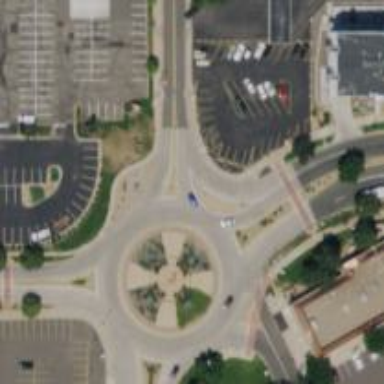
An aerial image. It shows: Tertiary road with asphalt surface leading to roundabout.